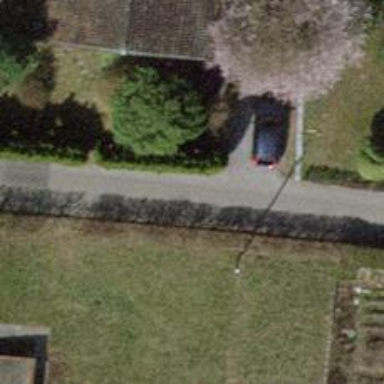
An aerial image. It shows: Residential road with asphalt surface and no sidewalk.